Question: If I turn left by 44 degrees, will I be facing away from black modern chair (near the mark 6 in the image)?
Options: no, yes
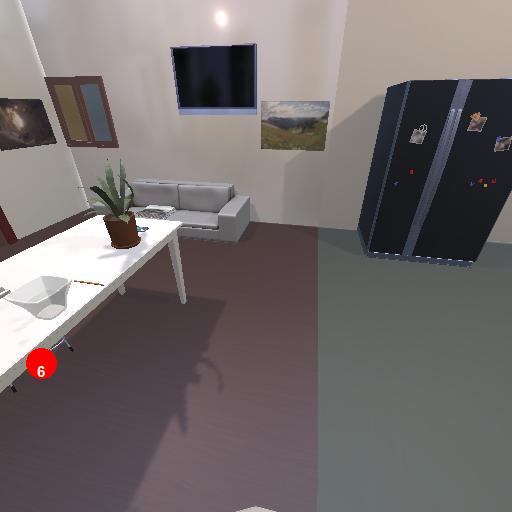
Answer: no